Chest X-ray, PA view. Patient: 65 years old, sex M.
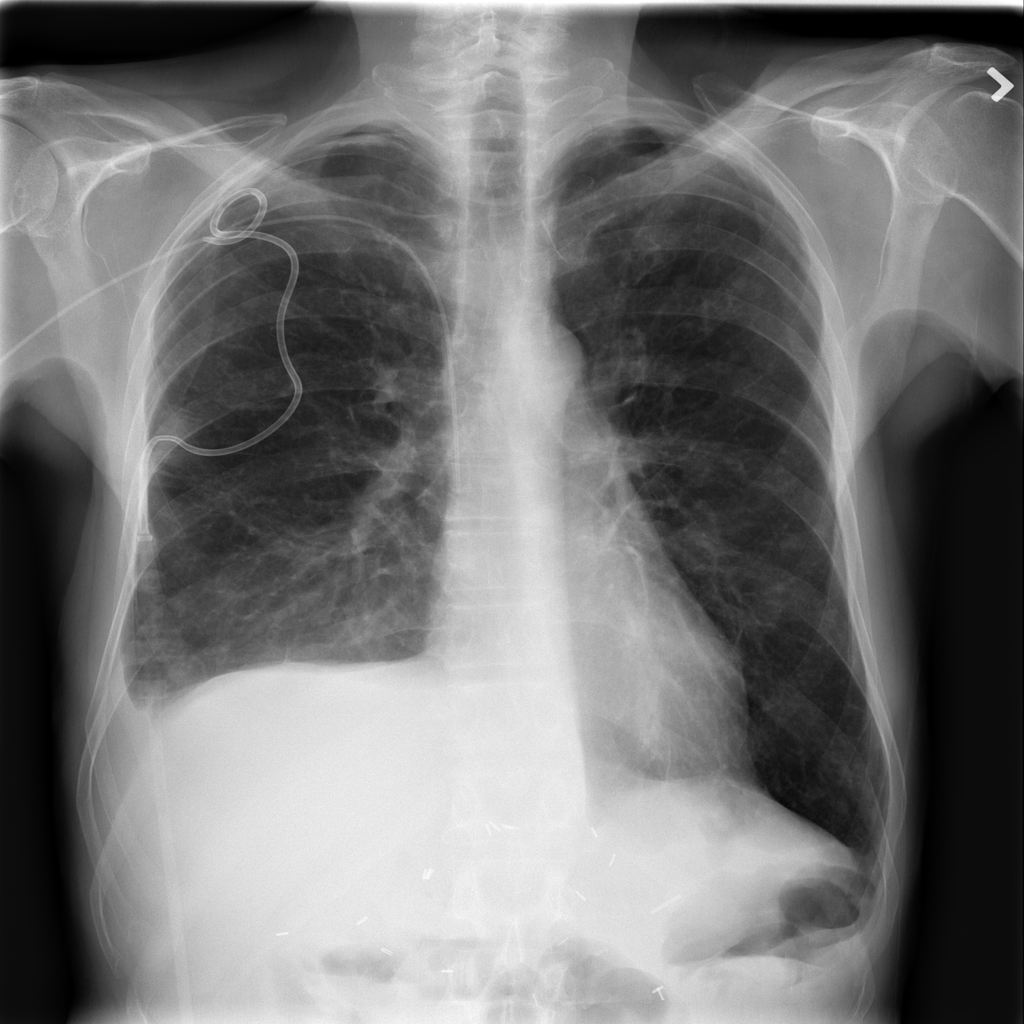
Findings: Effusion, Pneumothorax